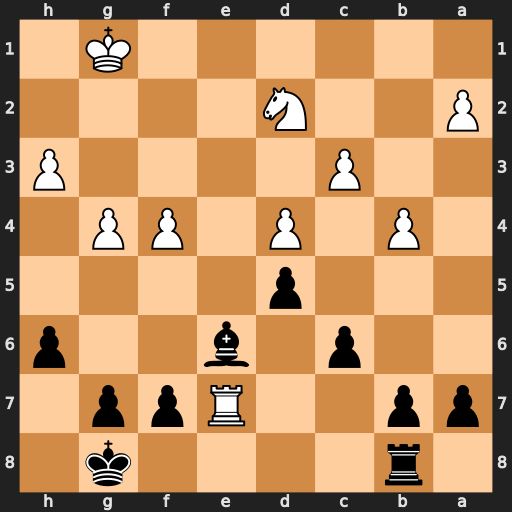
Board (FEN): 1r4k1/pp2Rpp1/2p1b2p/3p4/1P1P1PP1/2P4P/P2N4/6K1
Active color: b
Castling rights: -
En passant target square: -
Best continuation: Kf8 Rxe6 fxe6